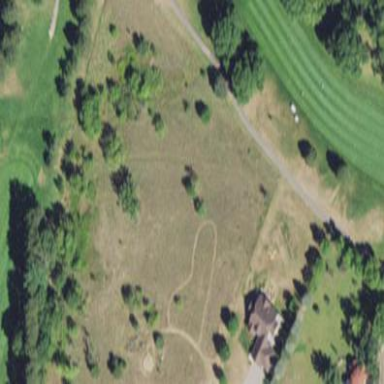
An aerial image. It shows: Grassy fairway on golf course.